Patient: sex M, age 55
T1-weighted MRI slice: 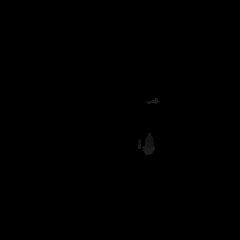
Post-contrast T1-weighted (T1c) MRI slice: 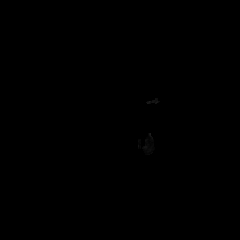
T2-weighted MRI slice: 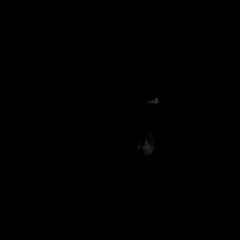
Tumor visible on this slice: no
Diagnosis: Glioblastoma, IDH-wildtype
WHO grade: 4